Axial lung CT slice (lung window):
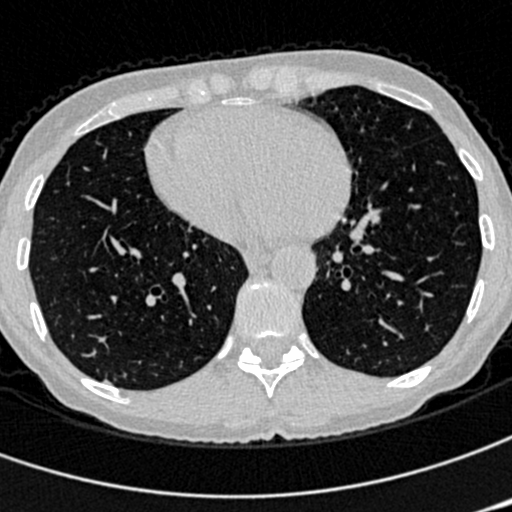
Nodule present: no